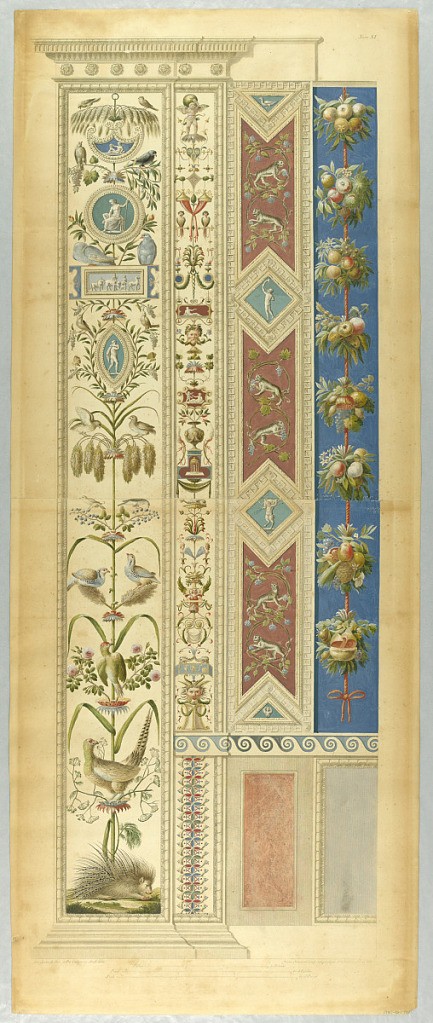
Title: Wall Decoration, Plate XI from Le loggie di Rafaele nel Vaticano (Raphael's Loggia in the Vatican)
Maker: Giovanni Volpato, Italian, 1733 - 1803
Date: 1772–1777
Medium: Brush and watercolor, gouache over etching on white wove paper
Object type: Print
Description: Grotesque decoration.